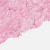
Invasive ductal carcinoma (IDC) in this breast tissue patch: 0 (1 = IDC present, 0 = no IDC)